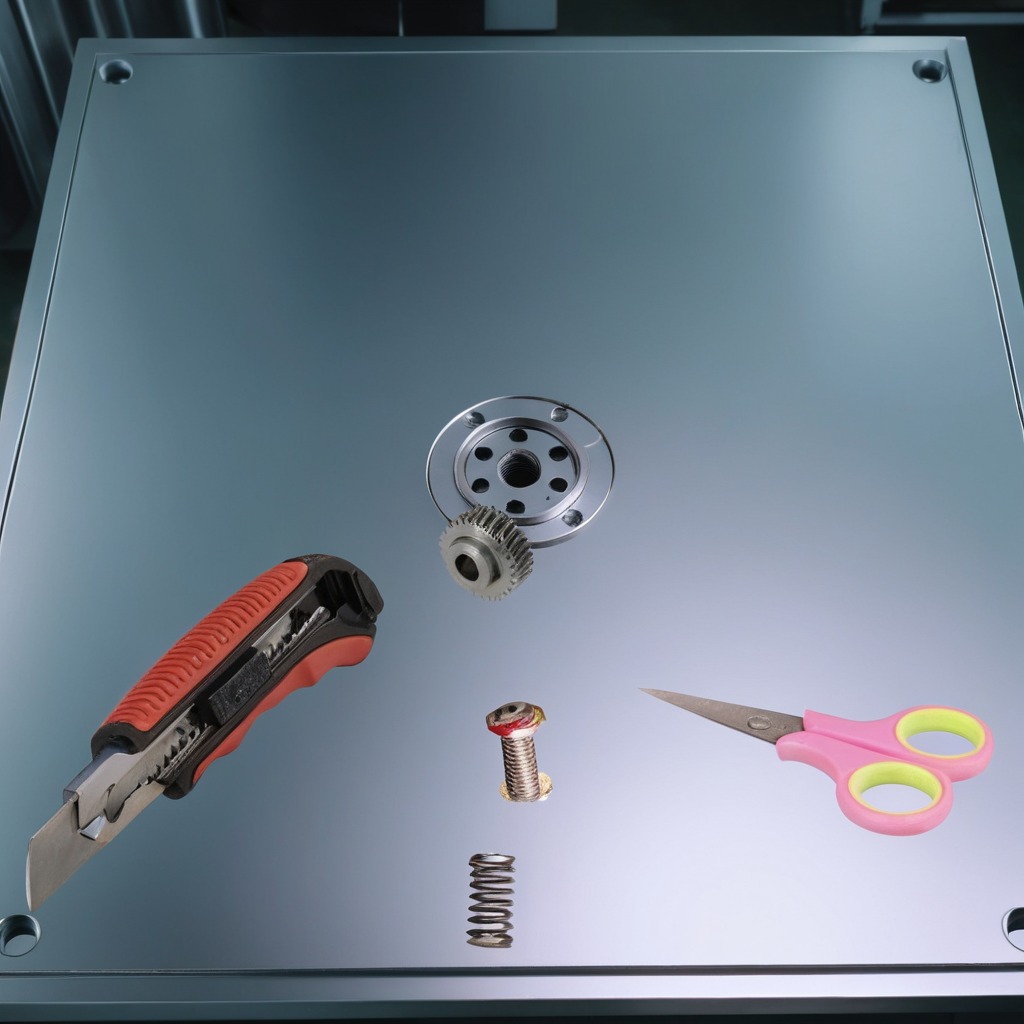
A steel gear with teeth, a utility knife, a metal machine screw, a coiled metal spring, and a pair of scissors are lying on a metal table in a machine shop under fluorescent lights.